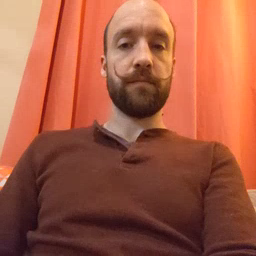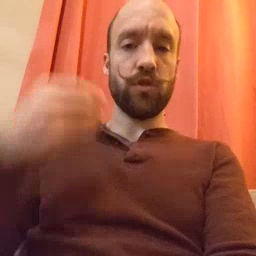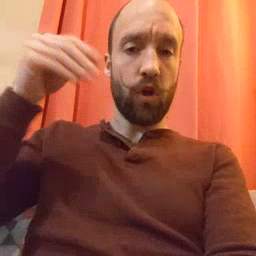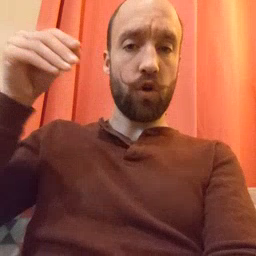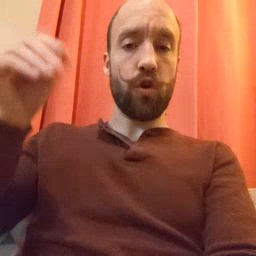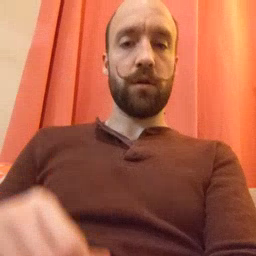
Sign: store